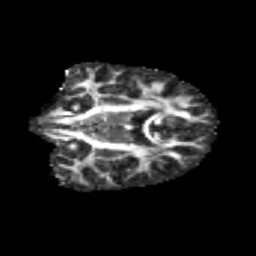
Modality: FA
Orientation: coronal
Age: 10
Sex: male
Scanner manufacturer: siemens
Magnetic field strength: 3 T
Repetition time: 3.8 s
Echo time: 0.07 s